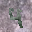
Label: 4